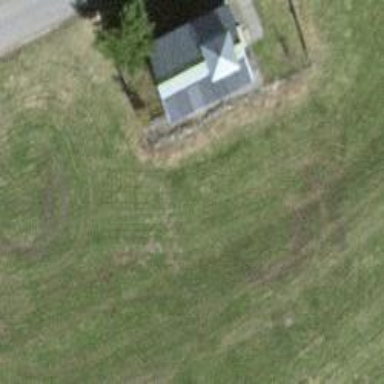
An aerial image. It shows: Shed building.